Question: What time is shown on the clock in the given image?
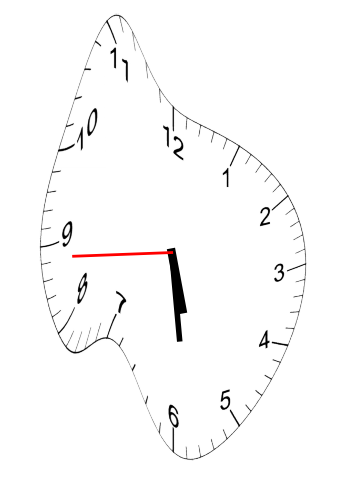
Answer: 05:28:44